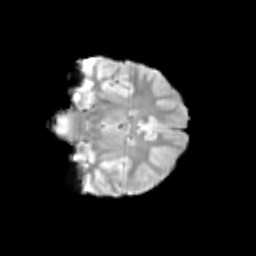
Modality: T2w
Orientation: coronal
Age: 11
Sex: male
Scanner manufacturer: siemens
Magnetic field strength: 3 T
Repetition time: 3.8 s
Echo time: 0.07 s